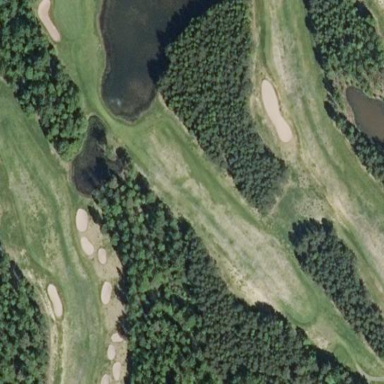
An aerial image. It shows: Golf fairway surrounded by grass.